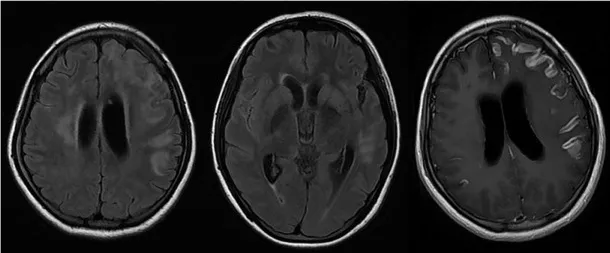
Brain MRI of the patient. (B, C) Repeated MRI revealed that lesions were enlarged and meningeal enhancement was even more obvious after effective antibiotic therapy and induced labor.
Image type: radiology (mri)